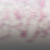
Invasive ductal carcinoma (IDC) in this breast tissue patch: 0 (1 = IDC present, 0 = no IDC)